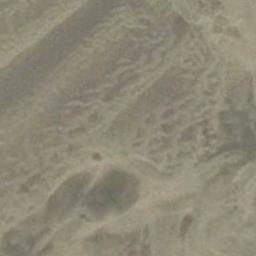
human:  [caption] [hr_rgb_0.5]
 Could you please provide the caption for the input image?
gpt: This is a yellow desert with wavy stripes .

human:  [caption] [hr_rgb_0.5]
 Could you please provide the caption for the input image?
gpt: The desert has yellow sand and some dunes of different sizes .

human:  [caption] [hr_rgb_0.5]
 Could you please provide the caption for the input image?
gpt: There are some bare rocks in this desert .

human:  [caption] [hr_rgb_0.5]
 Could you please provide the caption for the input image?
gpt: The desert is full of black sand .

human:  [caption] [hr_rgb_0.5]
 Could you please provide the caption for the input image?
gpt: A desert covered with brown bare land .